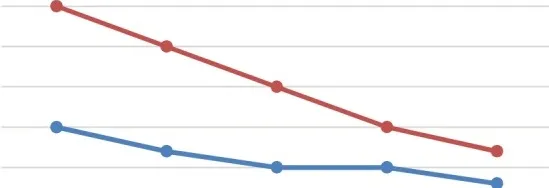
Glycemic variations during intravenous insulin therapy.
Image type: chart (chart)